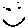
Label: smiley face